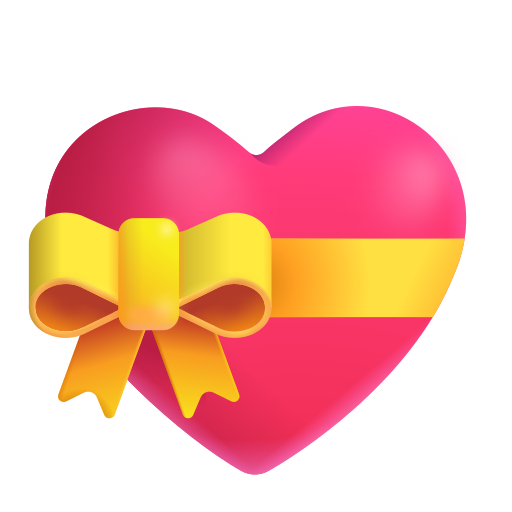
heart with ribbon color